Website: bh-photo
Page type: cart
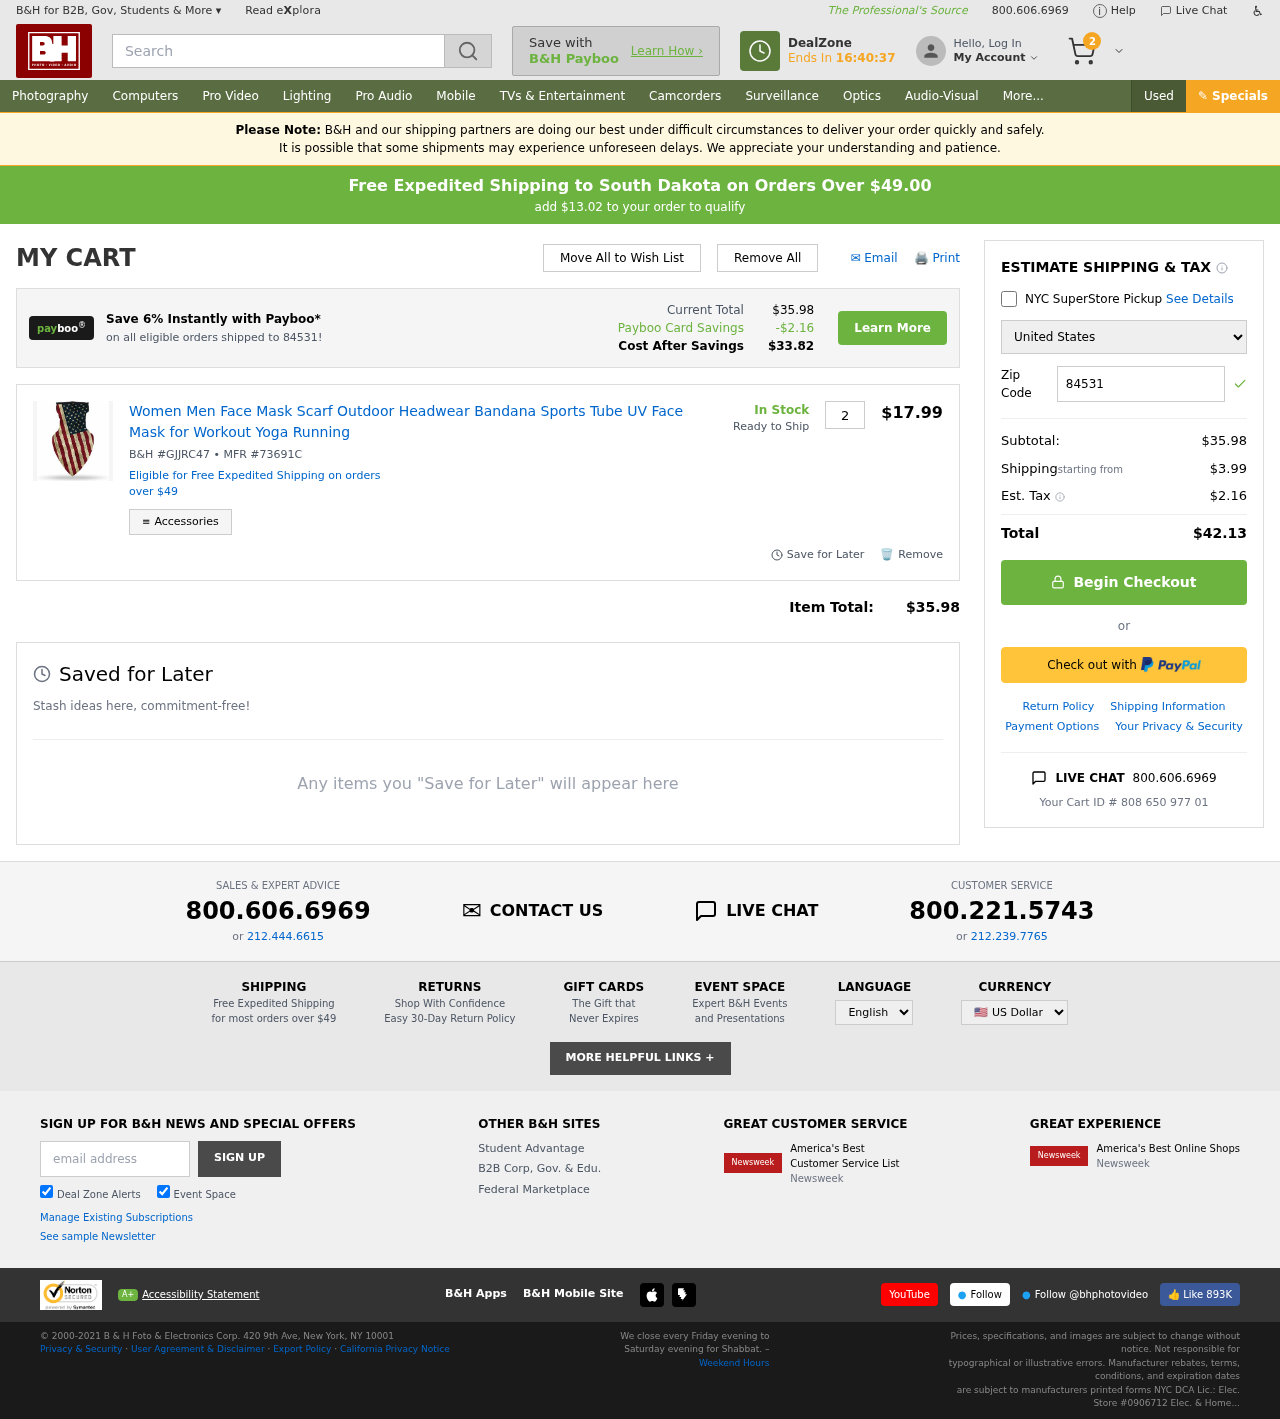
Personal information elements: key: PII_COUNTRY
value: United States
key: PII_POSTCODE
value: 84531
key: PII_STATE
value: South Dakota
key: PII_POSTCODE_FULL
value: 84531
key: PII_POSTCODE_NUMERIC
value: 84531
Product elements: key: PRODUCT1_NAME
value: Women Men Face Mask Scarf Outdoor Headwear Bandana Sports Tube UV Face Mask for Workout Yoga Running
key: PRODUCT1_PRICE
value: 17.99
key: PRODUCT1_QUANTITY
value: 2
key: PRODUCT1_SKU
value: GJJRC47
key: PRODUCT1_MFR
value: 73691C
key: PRODUCT1_AVAILABILITY
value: In Stock
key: PRODUCT1_SHIP_STATUS
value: Ready to Ship
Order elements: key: ORDER_NUM_ITEMS
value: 2
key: FREE_SHIPPING_THRESHOLD
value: $13.02
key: ORDER_SUBTOTAL
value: $35.98
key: ORDER_SHIPPING_COST
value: $3.99
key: ORDER_TAX
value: $2.16
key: ORDER_TOTAL
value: $42.13
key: ORDER_ID
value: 808 650 977 01
Search elements: key: HEADER_SEARCH
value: Search
Other elements: key: PAYBOO_SAVINGS
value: -$2.16
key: COST_AFTER_SAVINGS
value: $33.82